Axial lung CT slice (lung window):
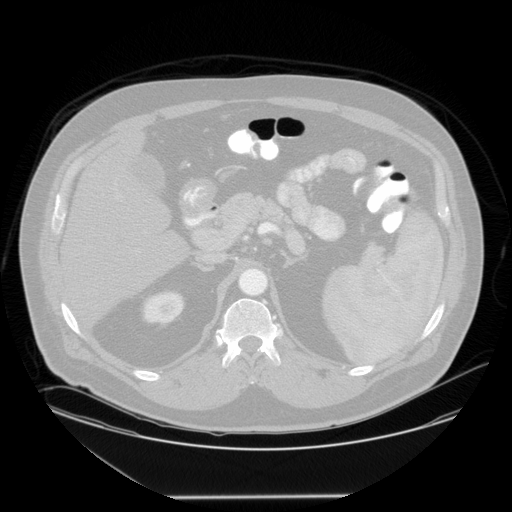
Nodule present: no